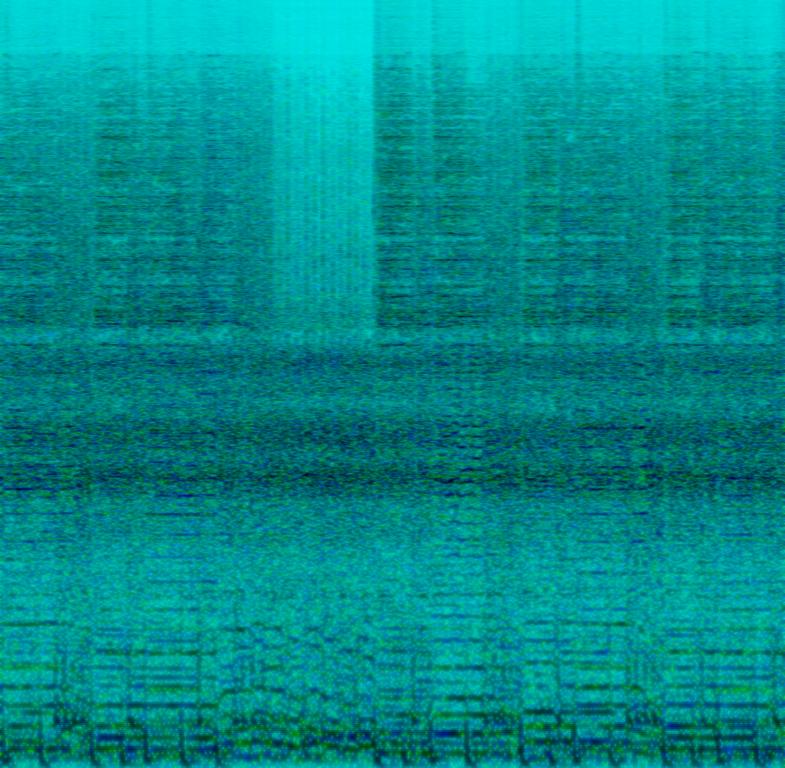
This is an alternative rock piece. The main theme is played through power chords by a distorted electric guitar. In the background, a bass guitar is playing a groovy bass line. The rhythmic background is provided by loud acoustic drums playing a rock drum beat with frequent usage of rapid fills. The atmosphere of the song is aggressive and rebellious. It could be used in the soundtrack of a teenage drama or a crime series.